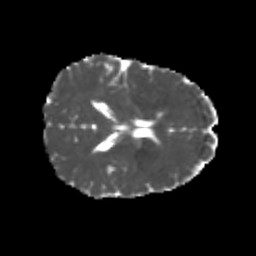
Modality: MD
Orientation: axial
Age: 25
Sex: female
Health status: healthy
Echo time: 0.074 s